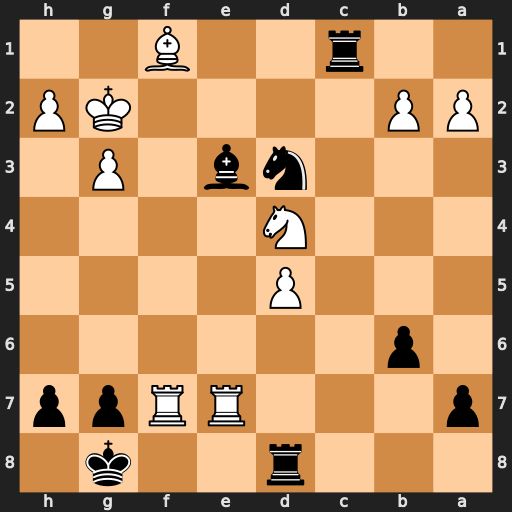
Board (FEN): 3r2k1/p3RRpp/1p6/3P4/3N4/3nb1P1/PP4KP/2r2B2
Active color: b
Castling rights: -
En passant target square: -
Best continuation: Ne1+ Kh3 Bxd4